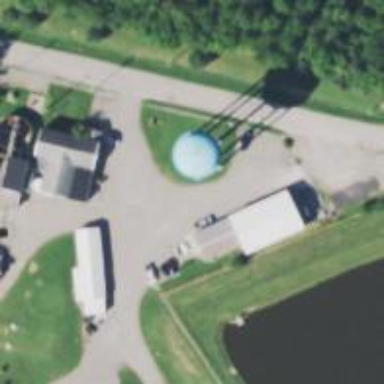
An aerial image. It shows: Water tower that is man-made.